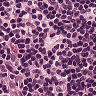
Metastatic tissue present: no